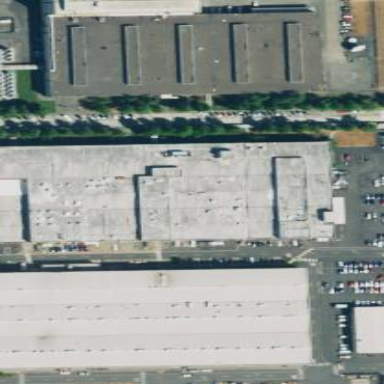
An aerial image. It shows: Building.